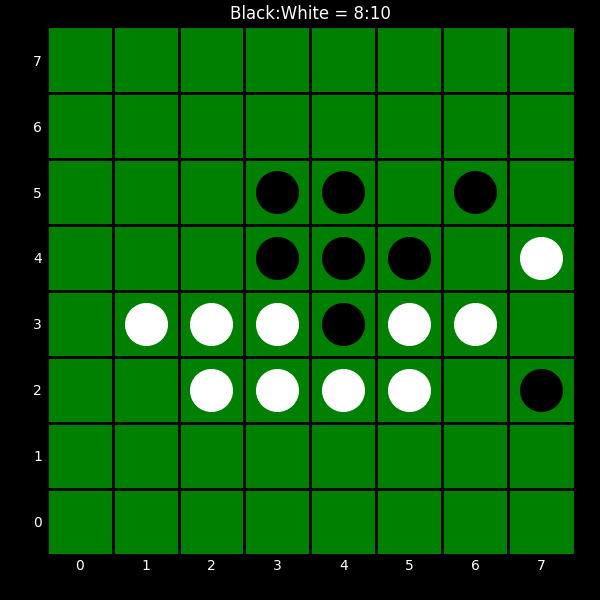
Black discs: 8
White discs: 10